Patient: sex M, age 65
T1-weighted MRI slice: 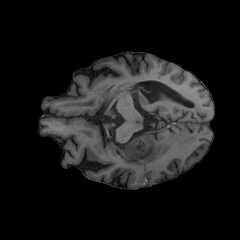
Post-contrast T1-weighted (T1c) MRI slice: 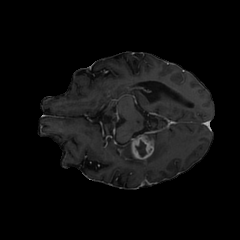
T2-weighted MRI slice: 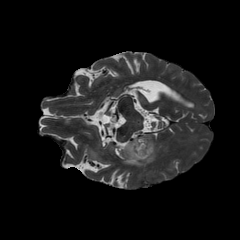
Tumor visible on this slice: yes
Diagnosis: Glioblastoma, IDH-wildtype
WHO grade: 4